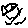
Label: bird